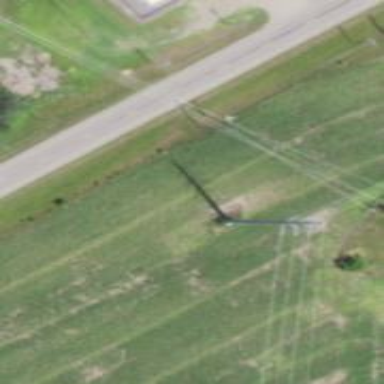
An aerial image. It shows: Power tower.